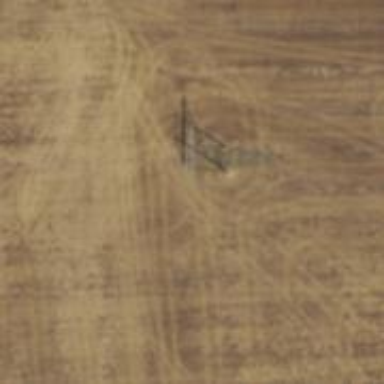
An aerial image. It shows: H-frame designed tower for power lines.